Interaction volume radius: 5 \u00c5
Interaction volume height: 10 \u00c5
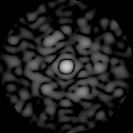
Disorder parameter: 0.6776